Aerial crown-view tile of a tropical tree (Barro Colorado Island, Panama), acquired 20250317:
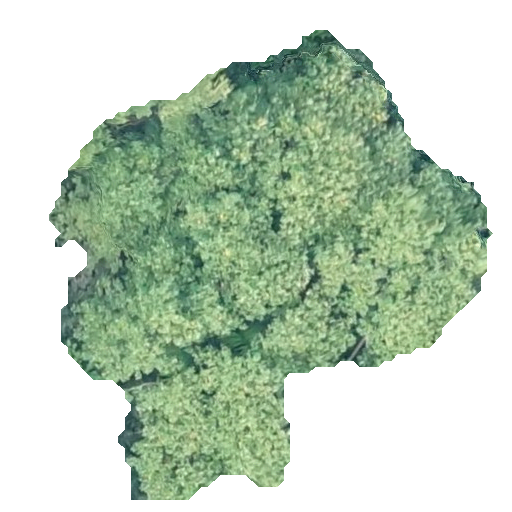
Species: Hieronyma alchorneoides
GBIF accepted scientific name: Hieronyma alchorneoides
Crown area: 189.38 m²